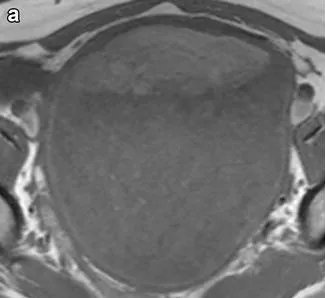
Magnetic resonance images. A; A T1-weighted image shows a cystic tumor containing a fat-fluid level.
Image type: radiology (mri)